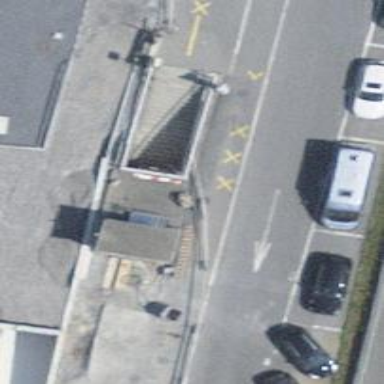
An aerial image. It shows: Path through tunnel.